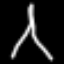
Label: The Eiffel Tower